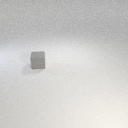
small gray rubber cube